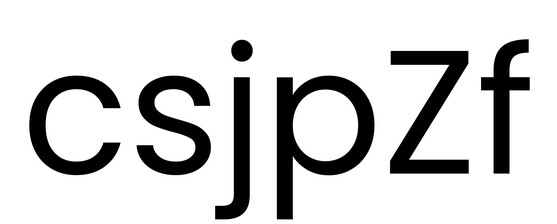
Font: Poppins-Regular